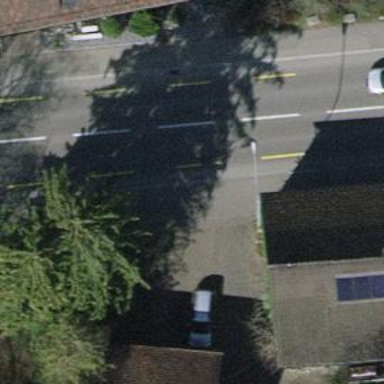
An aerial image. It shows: Tertiary road with asphalt surface. There are sidewalks on both sides and cycle lane.